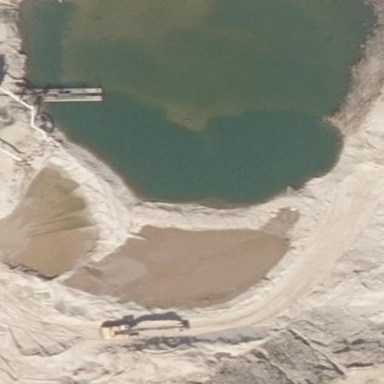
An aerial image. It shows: Pond with natural water.